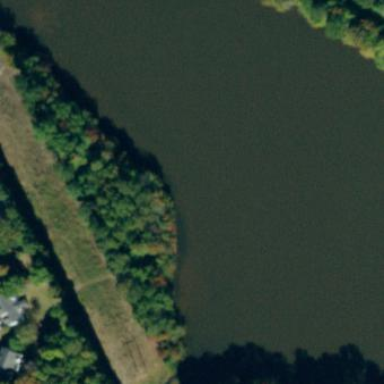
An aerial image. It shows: Reservoir of natural water.